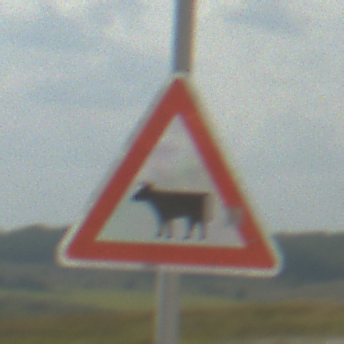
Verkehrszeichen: ViehtriebRechts
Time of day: MorningAfternoon
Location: Outdoor (Beach)
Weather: PartlyCloudy
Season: NotSpecified
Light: Natural